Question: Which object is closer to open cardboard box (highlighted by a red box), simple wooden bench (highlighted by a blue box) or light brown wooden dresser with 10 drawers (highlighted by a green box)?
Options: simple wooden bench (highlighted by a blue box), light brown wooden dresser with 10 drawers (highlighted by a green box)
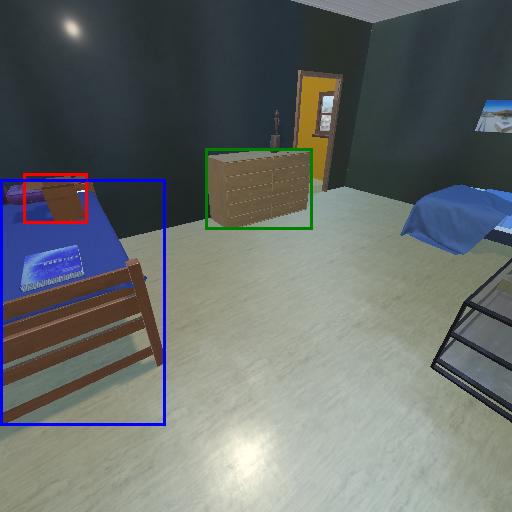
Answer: simple wooden bench (highlighted by a blue box)